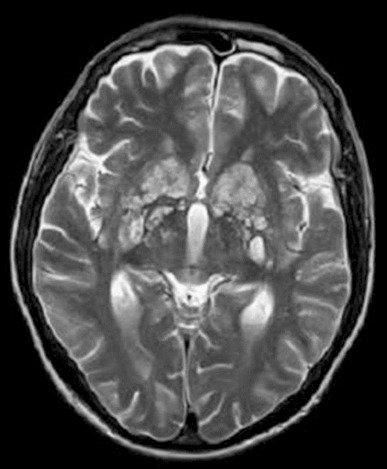
Label: notumor